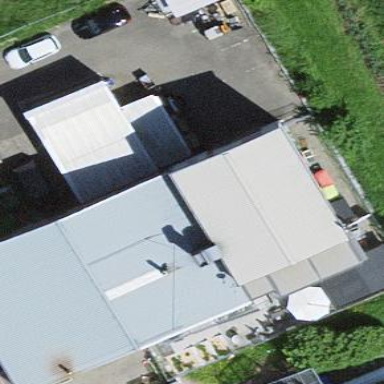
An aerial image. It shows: Industrial building.